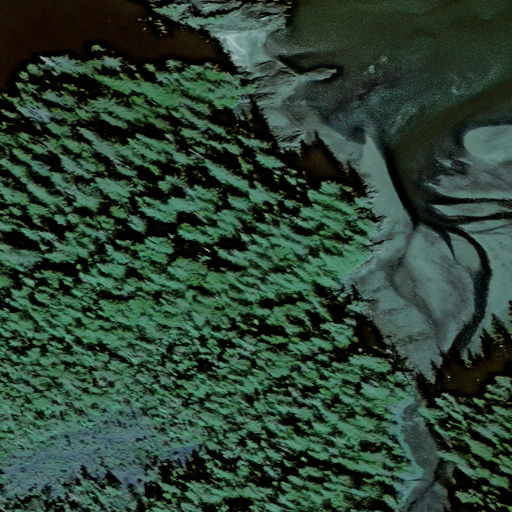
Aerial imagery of cape in Alaska named Roe Point containing only unknown